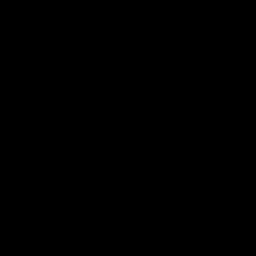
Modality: FA
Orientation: sagittal
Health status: healthy
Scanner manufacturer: siemens
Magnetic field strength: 3 T
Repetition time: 12 s
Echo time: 0.092 s